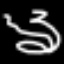
Label: squiggle